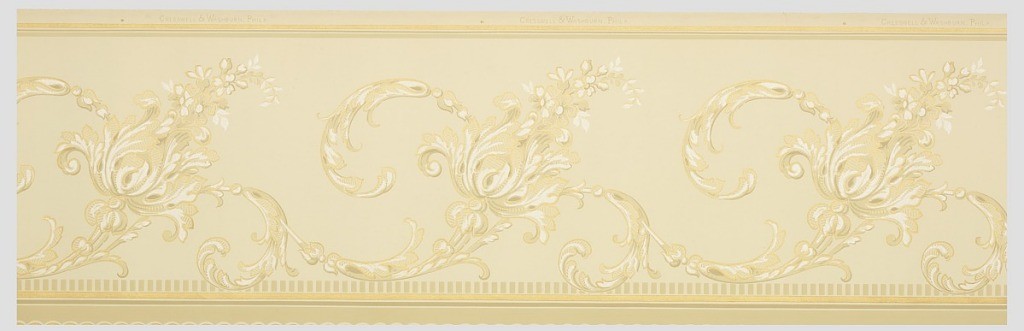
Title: Frieze
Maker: Cresswell & Washburn Ltd, Philadelphia, Pennsylvania, 1880 - 1900
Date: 1905–1915
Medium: Machine-printed paper
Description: A scrolling acanthus leaf and flower design, repetitive in a wave-like formation on a cream ground with one rinceau border. Printed in cream, beige, gray, mica and gilt.